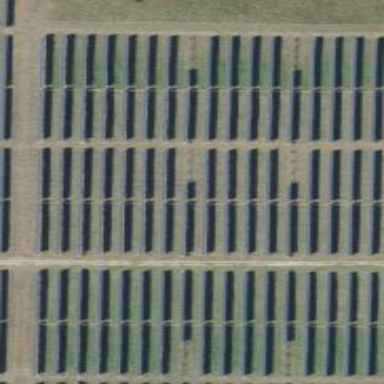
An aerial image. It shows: Solar power generator utilizing photovoltaic technology with solar photovoltaic panels.